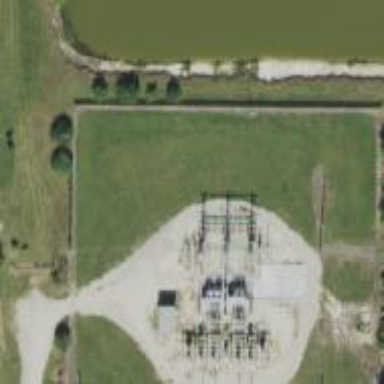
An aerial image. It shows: Outdoor distribution-level power substation enclosed by fence.